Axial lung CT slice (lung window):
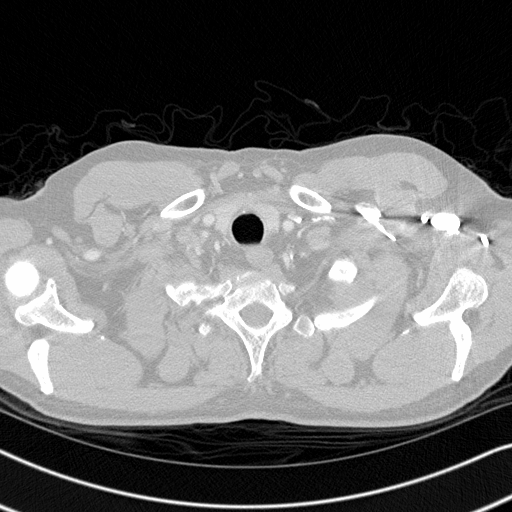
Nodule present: no